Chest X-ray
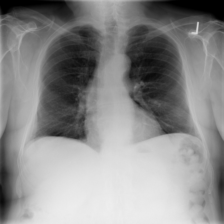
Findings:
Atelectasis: negative
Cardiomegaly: negative
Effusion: negative
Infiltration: negative
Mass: negative
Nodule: negative
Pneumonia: negative
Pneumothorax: negative
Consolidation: negative
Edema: negative
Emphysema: negative
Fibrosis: negative
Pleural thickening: negative
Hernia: negative